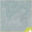
Piece: xx